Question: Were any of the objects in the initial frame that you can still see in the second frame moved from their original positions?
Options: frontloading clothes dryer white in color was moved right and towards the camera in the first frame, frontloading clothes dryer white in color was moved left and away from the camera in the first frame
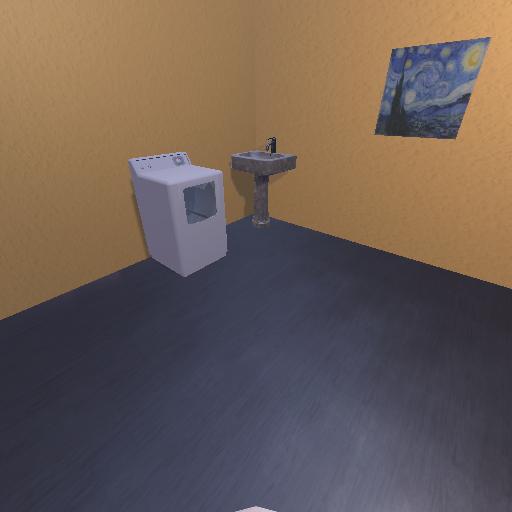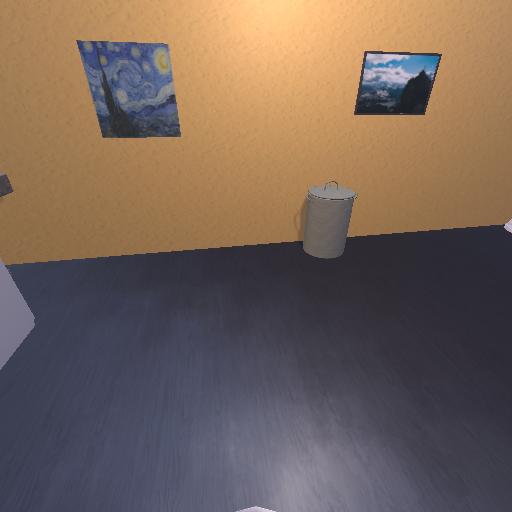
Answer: frontloading clothes dryer white in color was moved right and towards the camera in the first frame